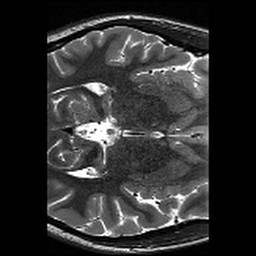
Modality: T2w
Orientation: axial
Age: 19
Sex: female
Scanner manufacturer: siemens
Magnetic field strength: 3 T
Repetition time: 13.15 s
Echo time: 0.082 s